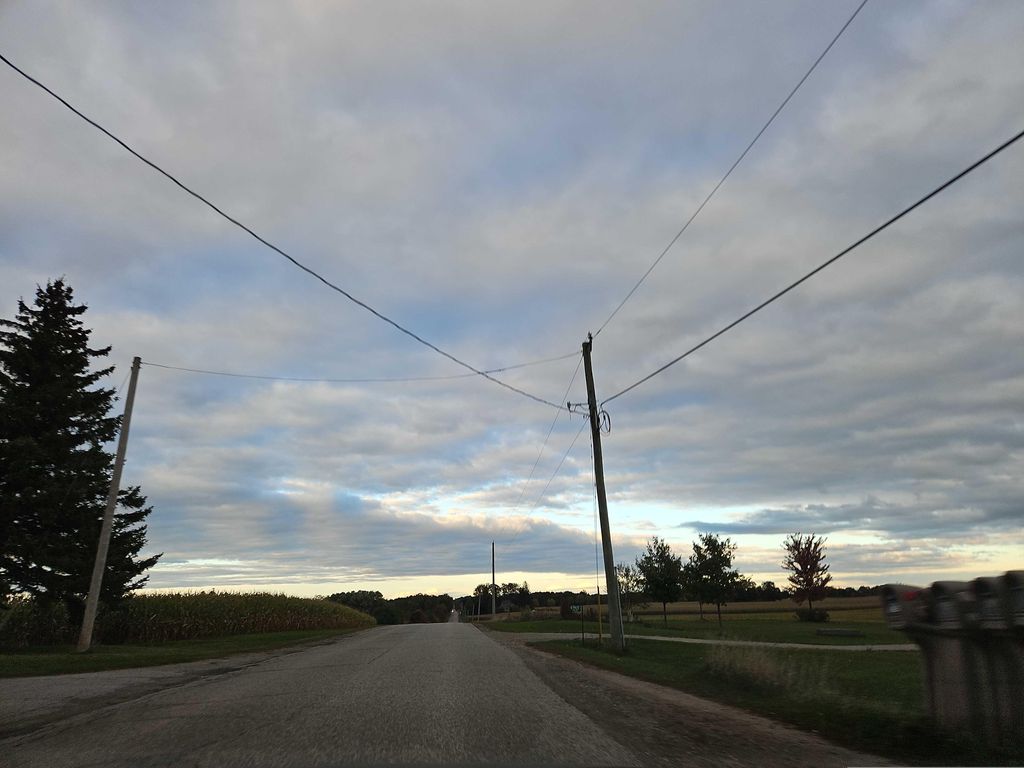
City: kitchener-waterloo